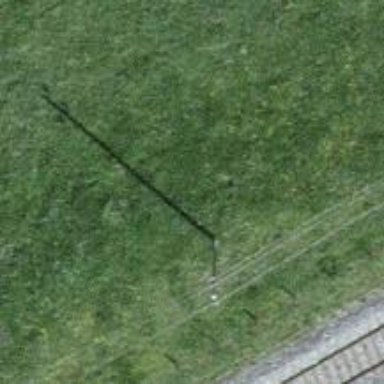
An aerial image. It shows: Power pole.